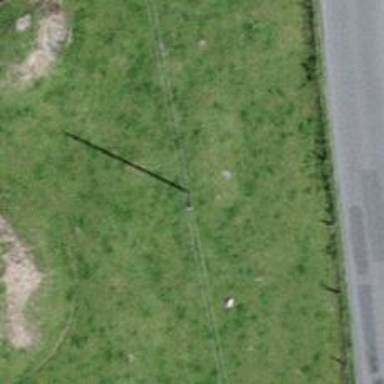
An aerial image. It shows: Power pole.